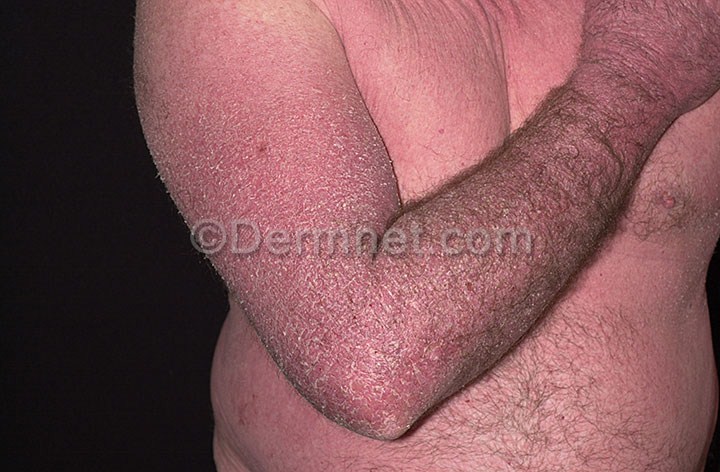
Disease: Eczema Photos